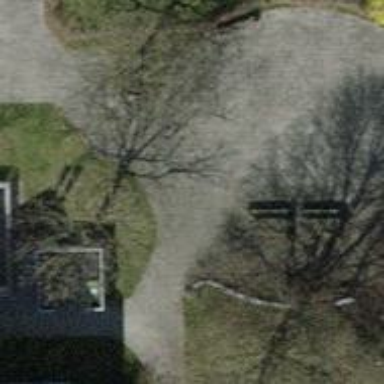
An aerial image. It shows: Picnic table located in leisure land area.